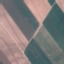
Land use / land cover: AnnualCrop